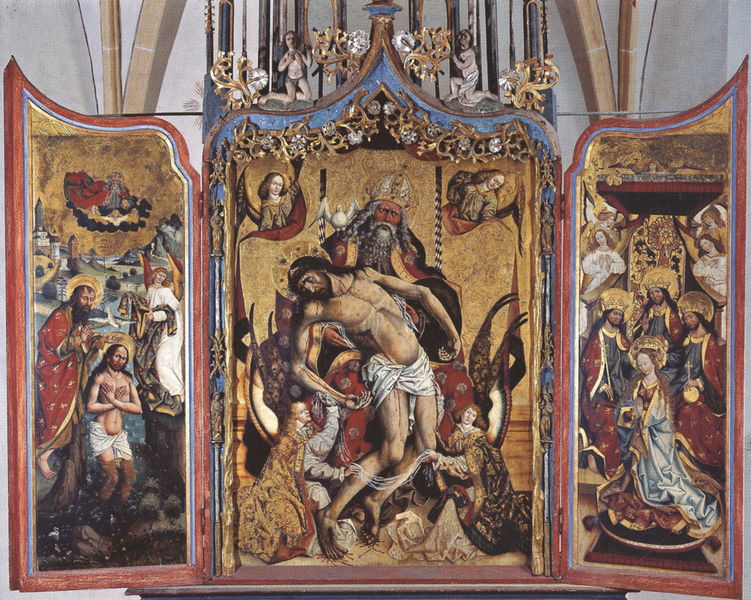
Titel: Dreifaltigkeitsaltar. Im Schrein Gnadenstuhl, auf den Flügeln Taufe Christi und Marienkrönung
Künstler: Jan Polack
Standort: München (EU - D - B)
Institution: Blutenburg, Schloßkapelle
Schlagwörter: blau, gemälde, gott, wasser, fluss, stadt, holz, rot, herodes, johannes, täufer, innenraum, kirche, gold, mantel, engel, türen, deutsch, gemalt, altar, christus, jesus, kreuzigung, stigmata, heilige, taufe, maria, goldgrund, auferstehung, dreiteilig, taufe christi, flügelaltar, triptychon, gottvater, reisealtar, nordalpin, tri, 1450, 150, taufe christis, brokatgewänder